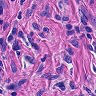
Metastatic tissue present: yes